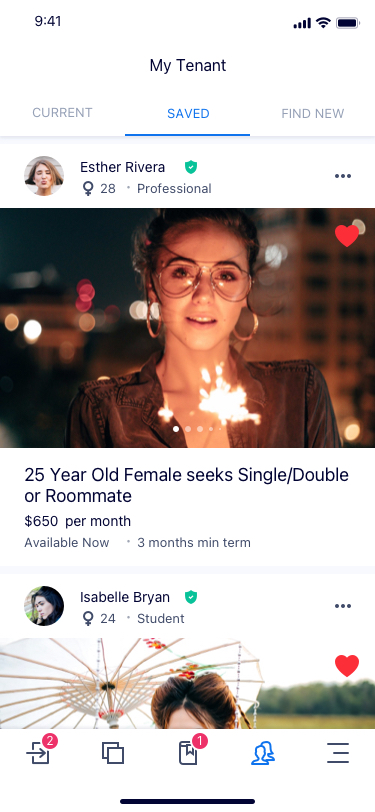
Text in this UI design:
25 Year Old Female seeks Single/Double or Roommate
$650
per month
current
saved
find new